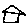
Label: house